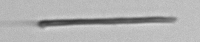
Label: fiber